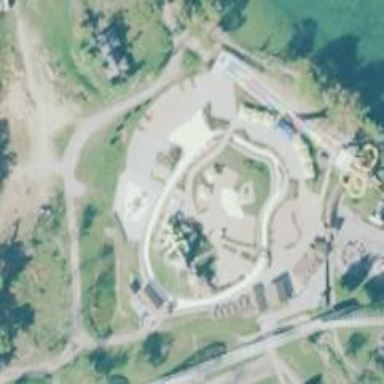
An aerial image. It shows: Water slide attraction.